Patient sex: F
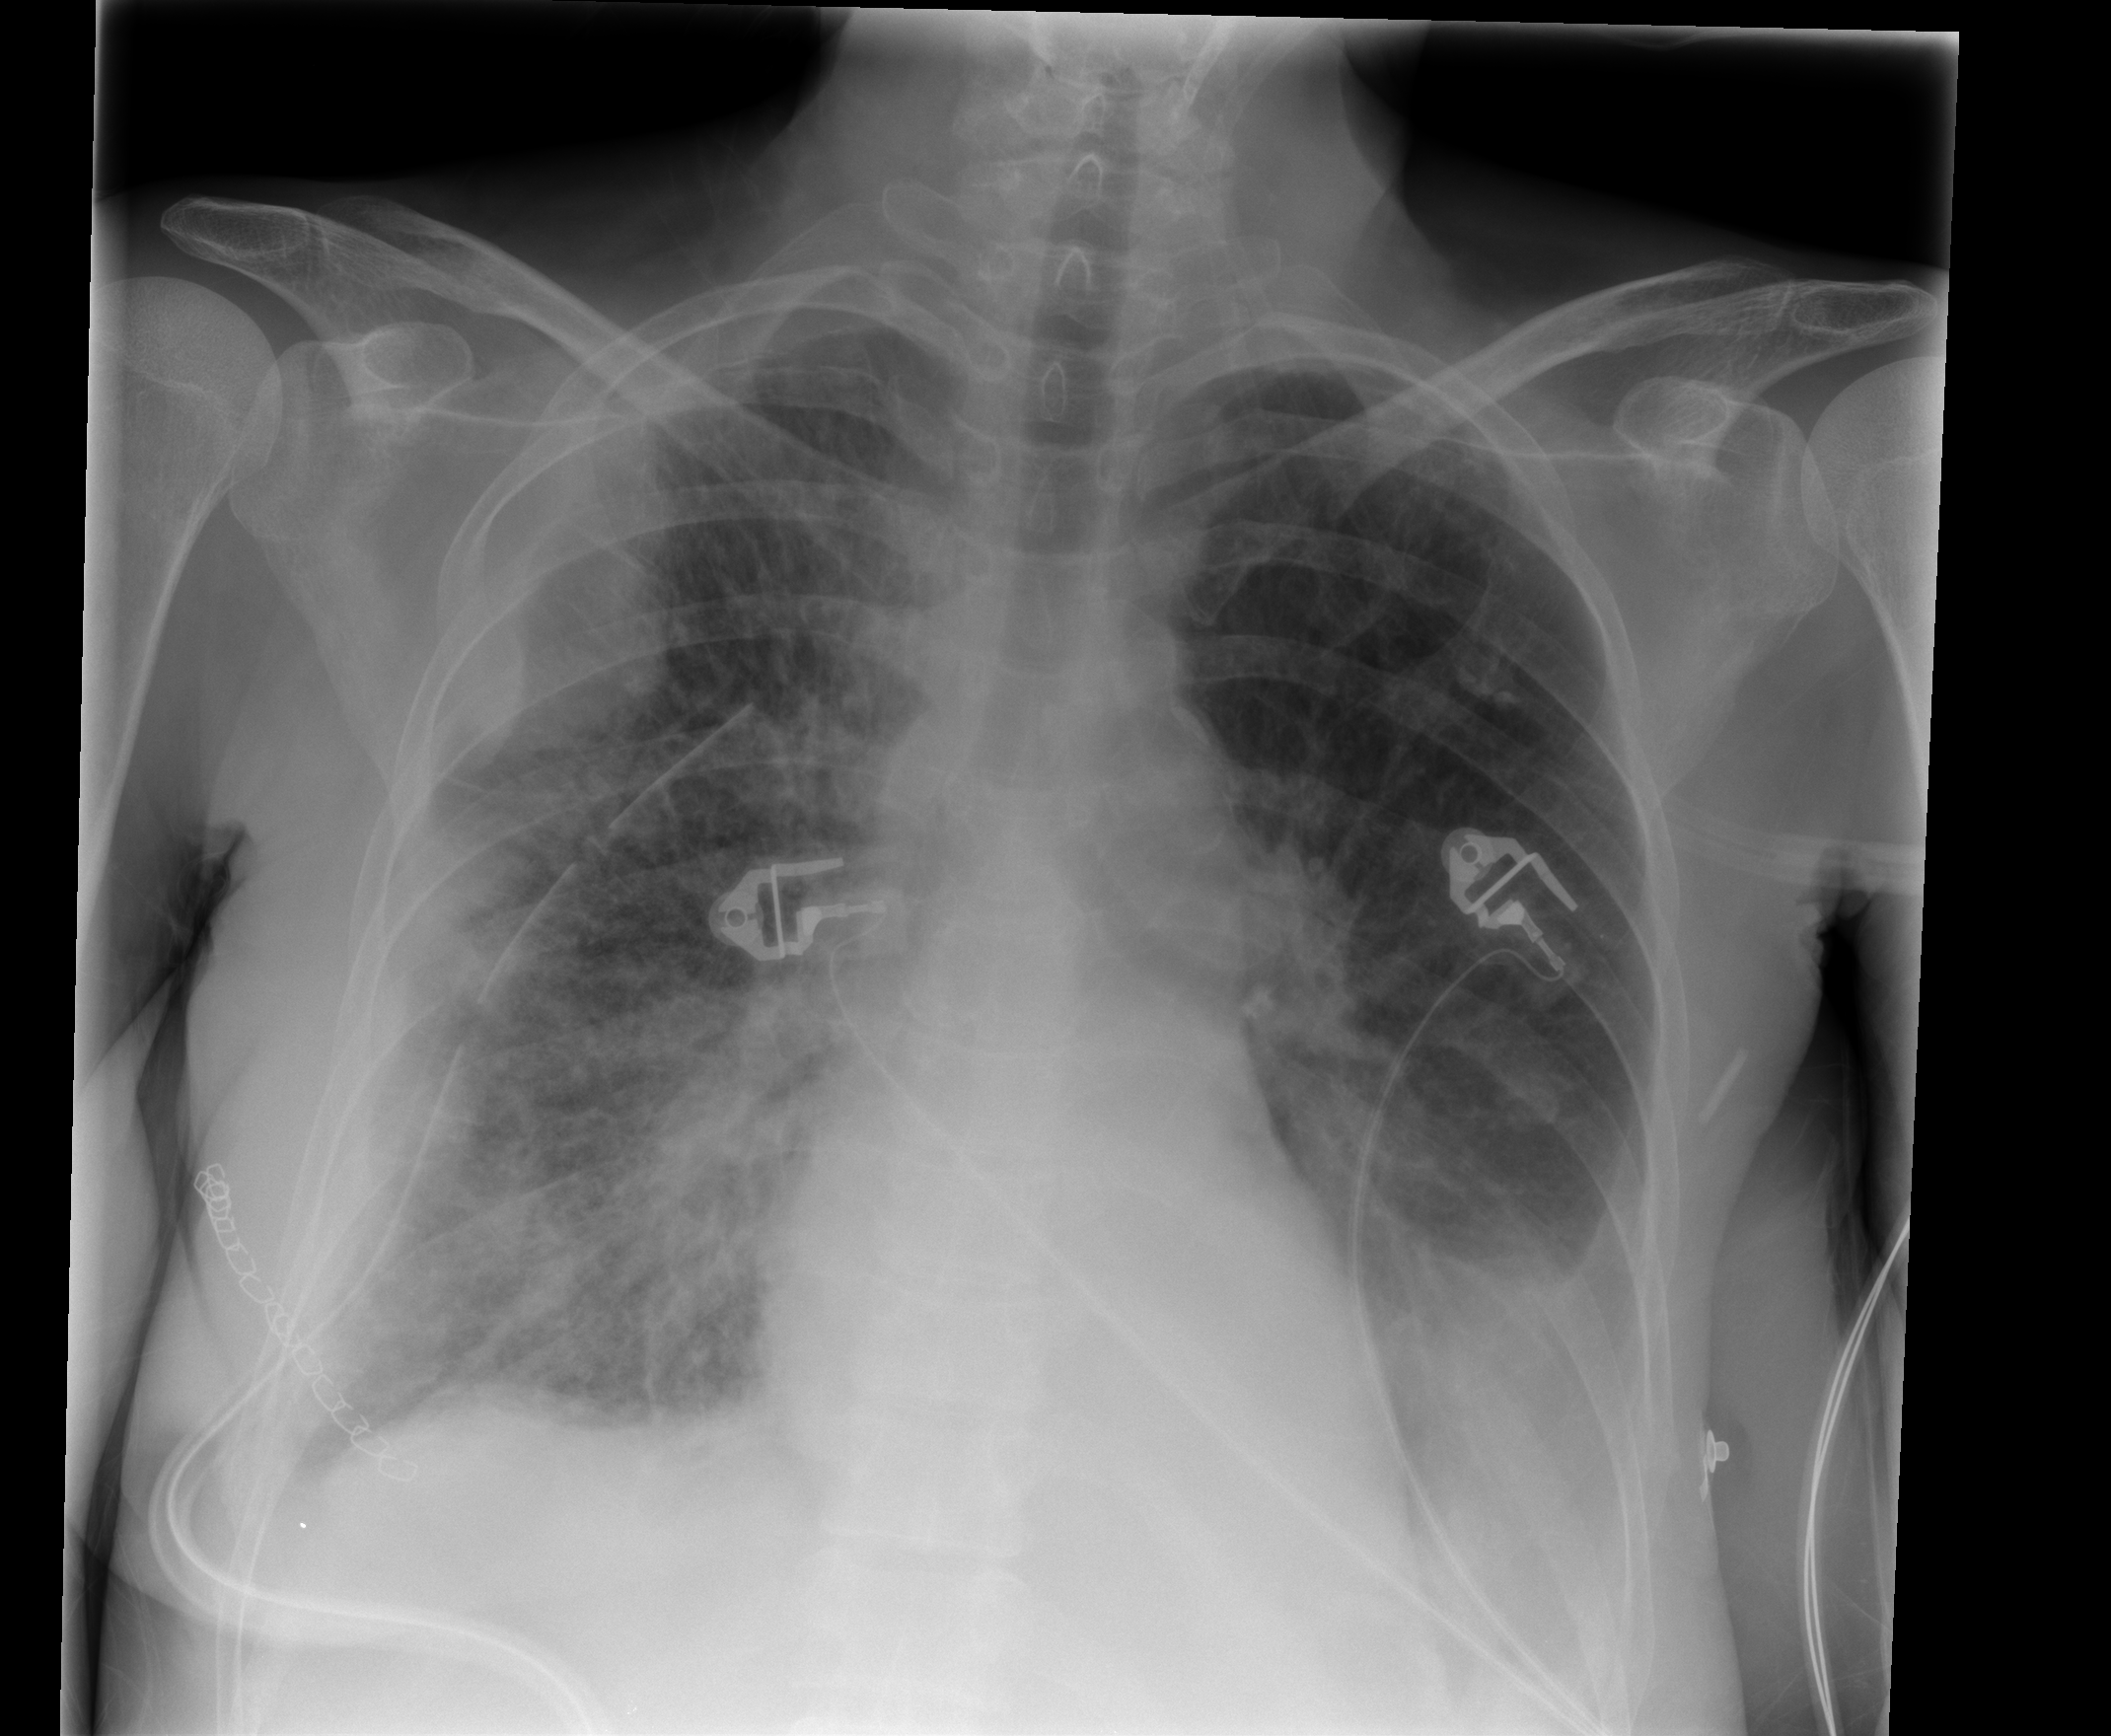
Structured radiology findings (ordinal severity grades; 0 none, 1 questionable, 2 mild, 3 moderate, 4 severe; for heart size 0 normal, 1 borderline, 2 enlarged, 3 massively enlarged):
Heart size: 0
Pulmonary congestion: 1
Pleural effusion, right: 2
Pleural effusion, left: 2
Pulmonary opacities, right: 3
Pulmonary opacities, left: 0
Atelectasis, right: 2
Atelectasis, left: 2